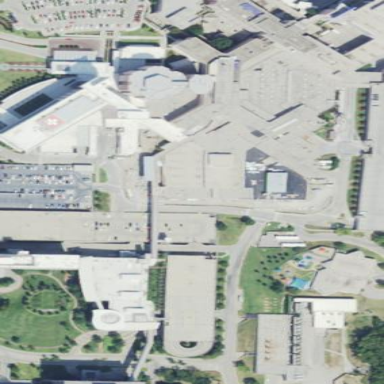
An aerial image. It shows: Hospital providing healthcare services.